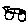
Label: car